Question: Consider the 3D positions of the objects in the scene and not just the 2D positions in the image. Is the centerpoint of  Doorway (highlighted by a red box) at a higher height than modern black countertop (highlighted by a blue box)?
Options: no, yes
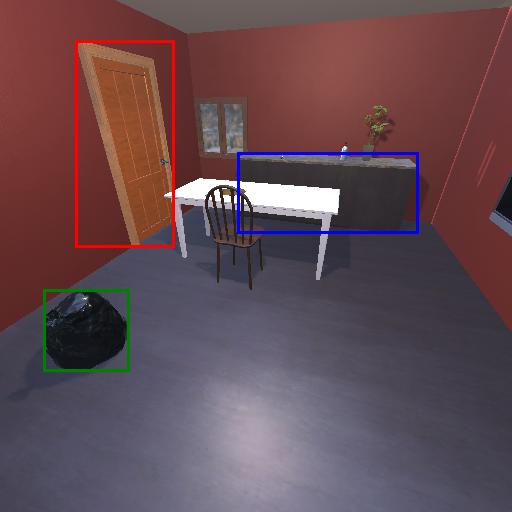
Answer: no